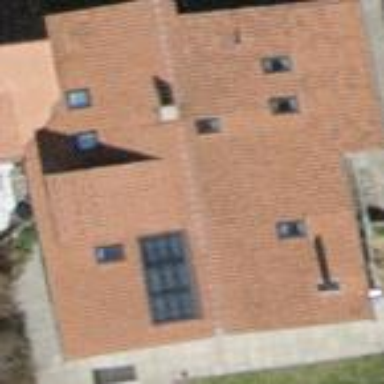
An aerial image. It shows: House with tiled roof.